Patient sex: F
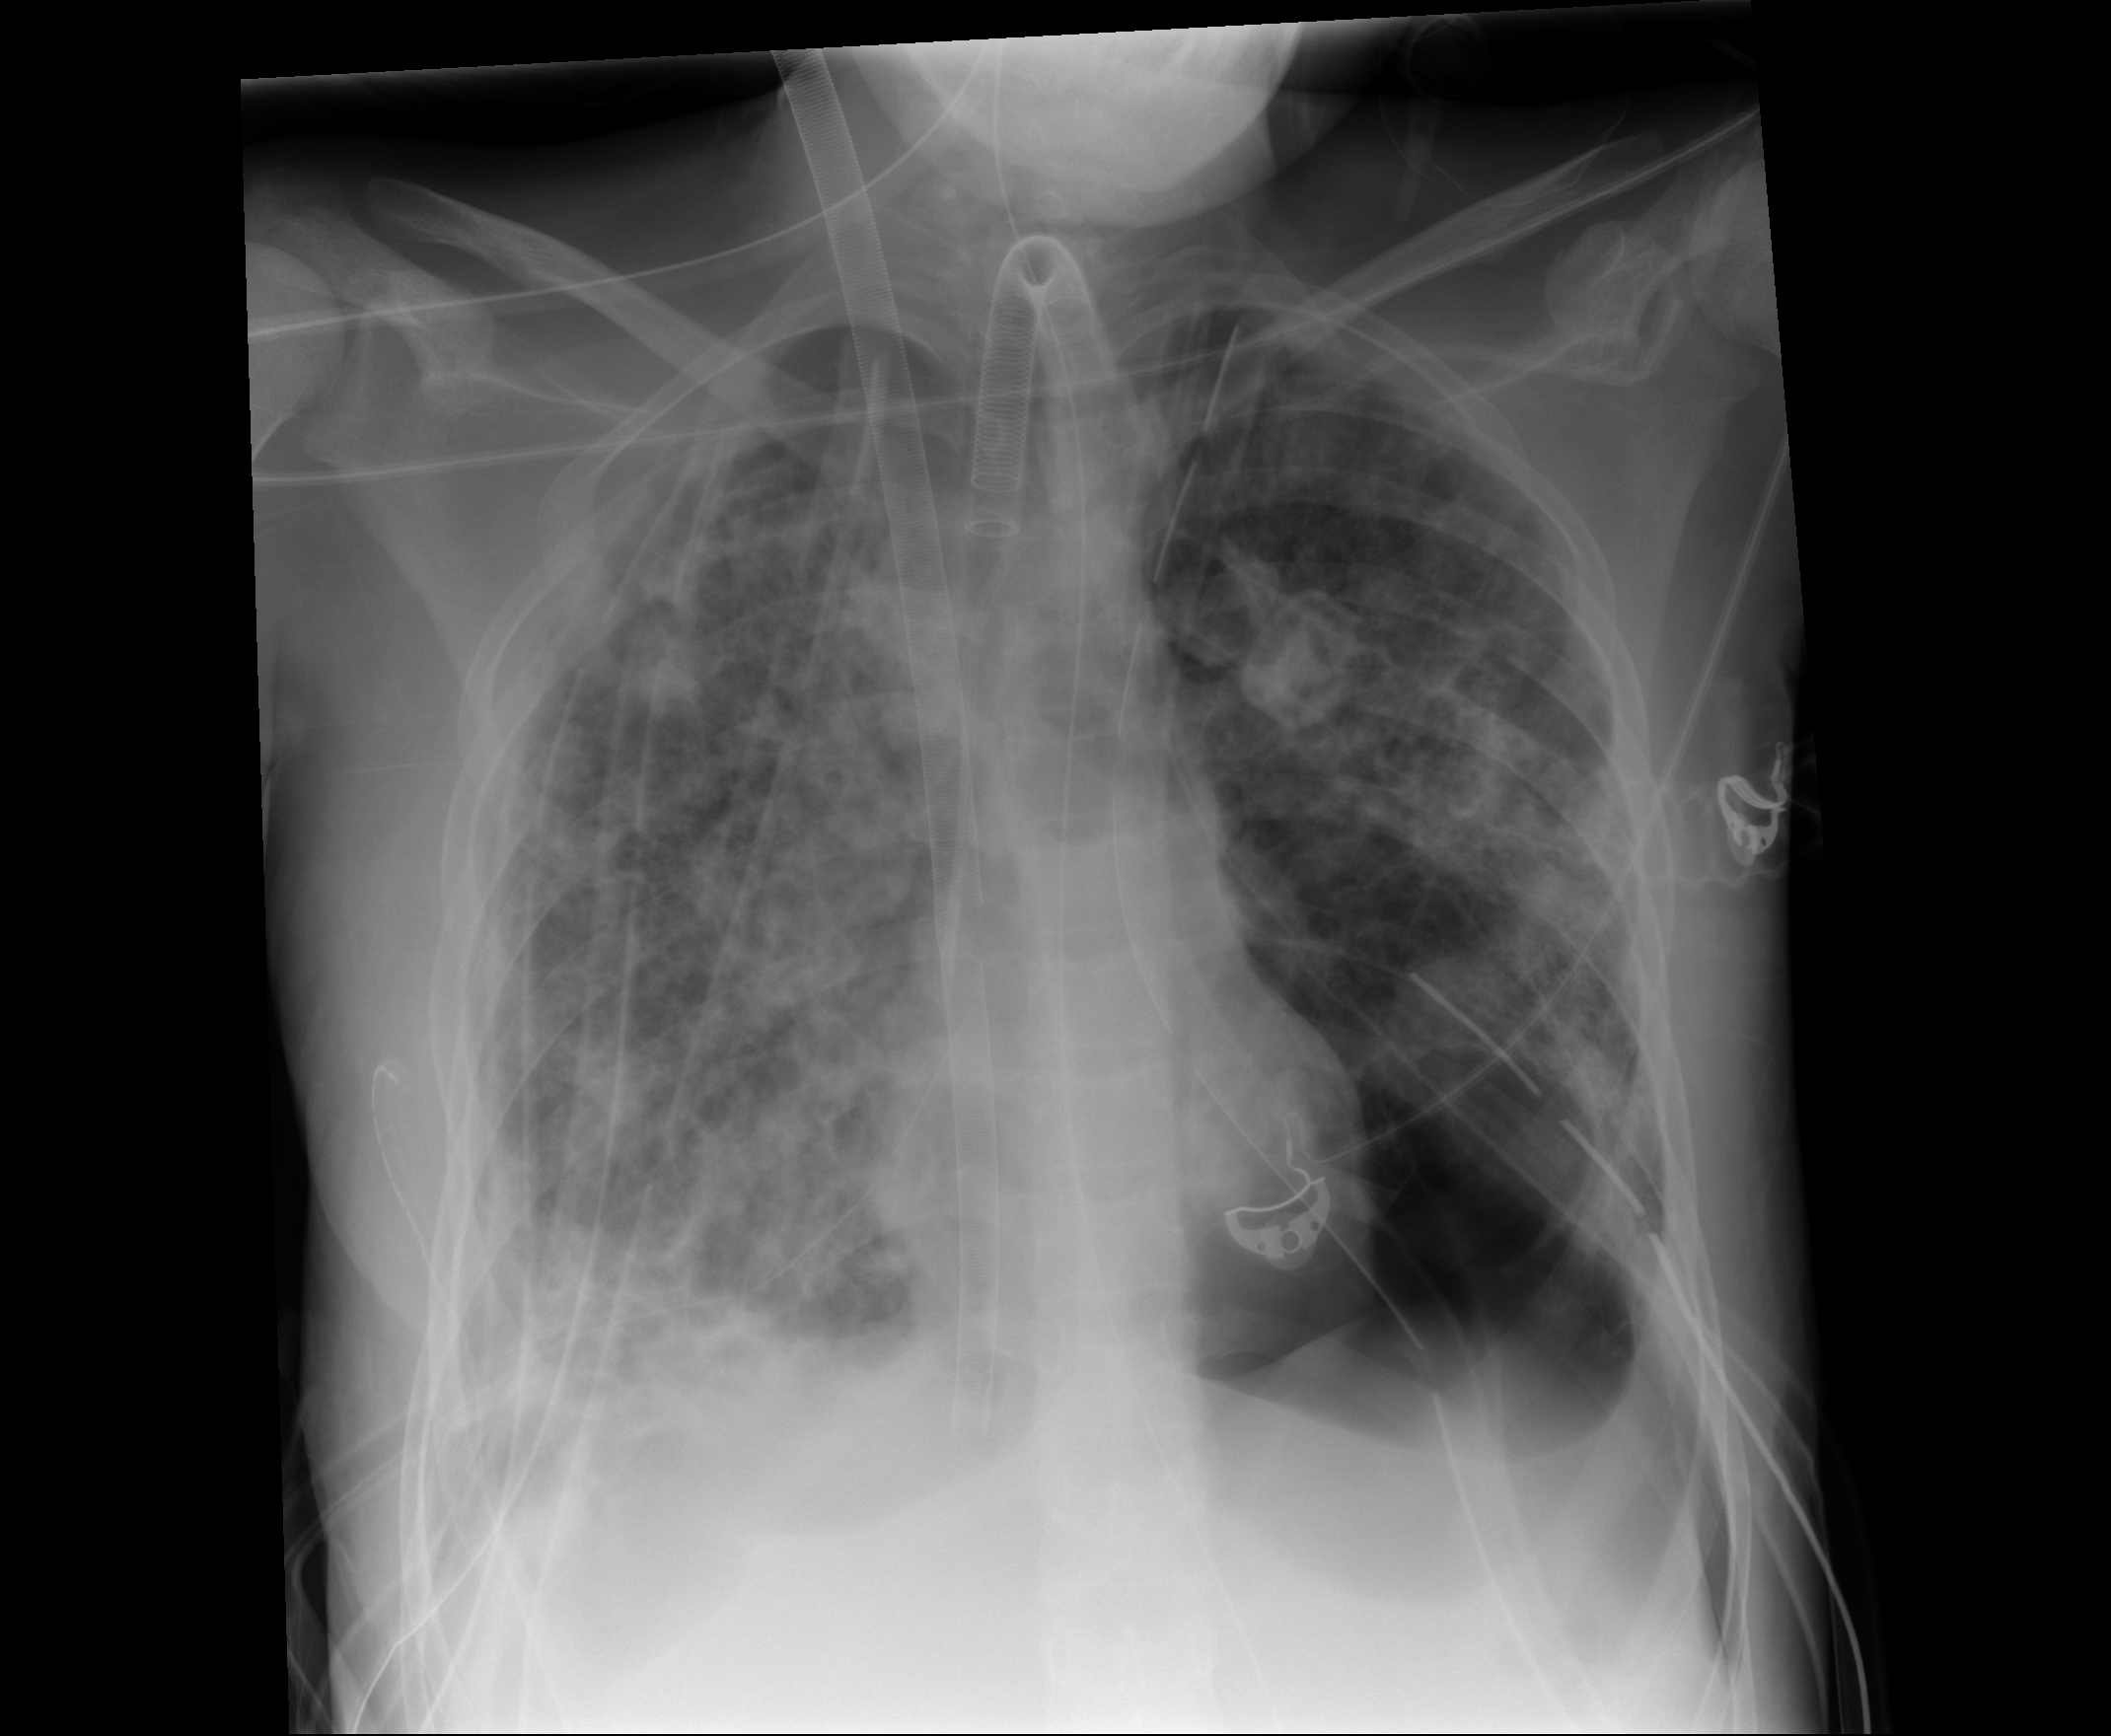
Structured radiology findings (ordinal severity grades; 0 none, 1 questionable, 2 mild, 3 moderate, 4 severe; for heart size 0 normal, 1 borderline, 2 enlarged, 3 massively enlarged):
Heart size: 0
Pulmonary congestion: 3
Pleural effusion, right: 2
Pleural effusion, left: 2
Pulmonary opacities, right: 4
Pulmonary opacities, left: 3
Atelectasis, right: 3
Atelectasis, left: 2